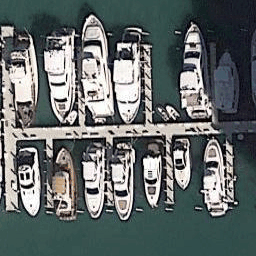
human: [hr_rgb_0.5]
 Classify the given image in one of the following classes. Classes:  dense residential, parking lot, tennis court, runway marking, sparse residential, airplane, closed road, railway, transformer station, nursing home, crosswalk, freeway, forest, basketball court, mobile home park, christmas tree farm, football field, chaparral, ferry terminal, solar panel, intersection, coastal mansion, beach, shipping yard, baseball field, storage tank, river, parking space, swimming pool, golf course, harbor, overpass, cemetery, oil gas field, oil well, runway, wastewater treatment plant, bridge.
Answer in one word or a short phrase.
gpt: harbor